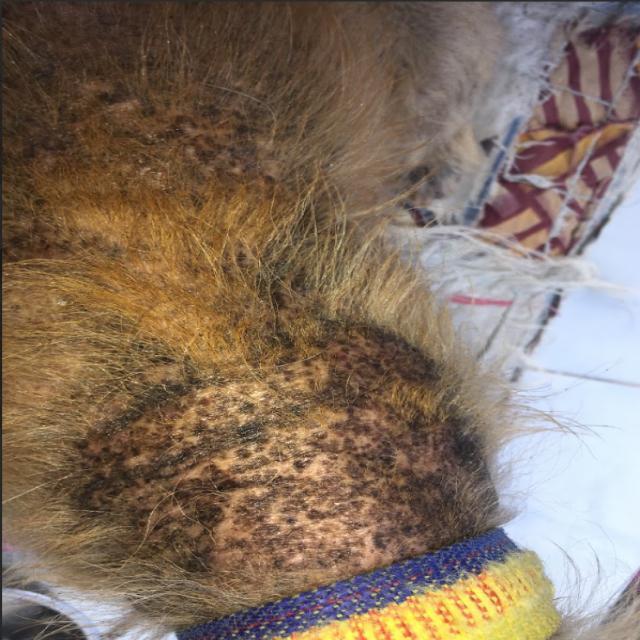
Canine demodicosis (Demodex mange) — caused by Demodex canis mites. Presents with alopecia, follicular papules, pustules, and comedones. Often localized on face and forelimbs.